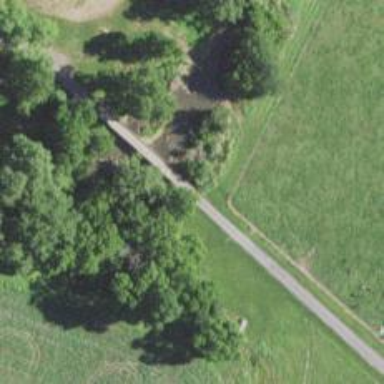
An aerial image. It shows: Driveway bridge on service road.